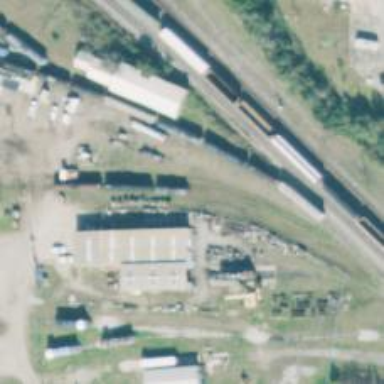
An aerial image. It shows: Railway spur service.